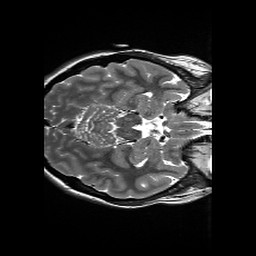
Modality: T2w
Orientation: axial
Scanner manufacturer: siemens
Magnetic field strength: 3 T
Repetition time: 13.52 s
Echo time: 0.088 s